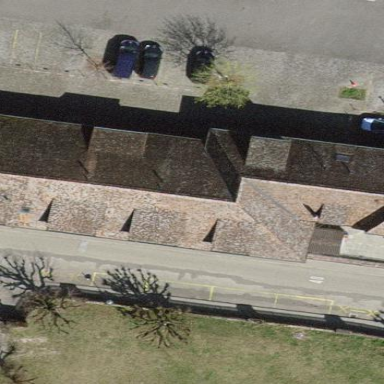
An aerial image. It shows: Military barracks building.